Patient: sex M, age 32
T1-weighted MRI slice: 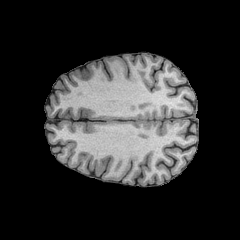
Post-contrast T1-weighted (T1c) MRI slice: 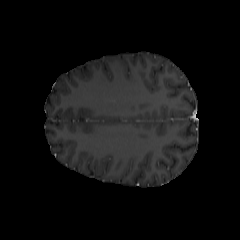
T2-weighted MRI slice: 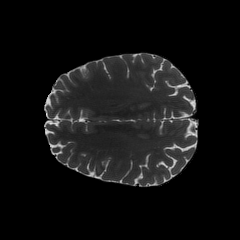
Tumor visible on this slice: no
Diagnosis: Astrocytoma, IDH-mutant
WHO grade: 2